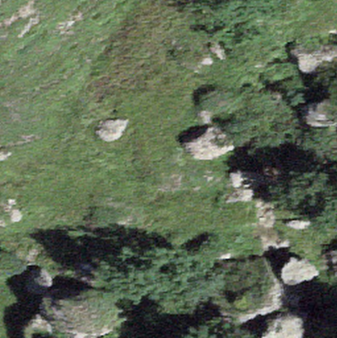
Label: bouldering_area